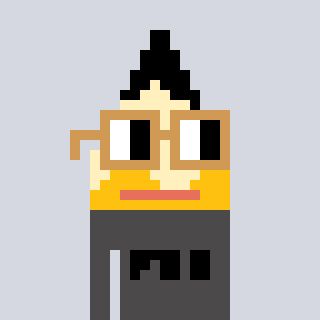
a pixel art character with square brown glasses, a pencil-shaped head and a grayscale-colored body on a cool background